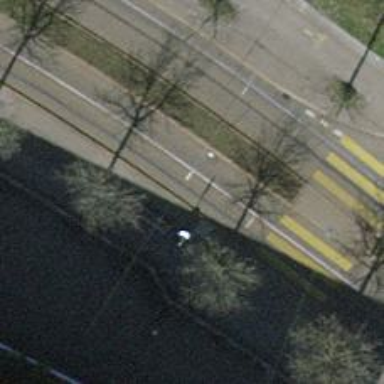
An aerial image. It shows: Tram stop with stop position for public transport.